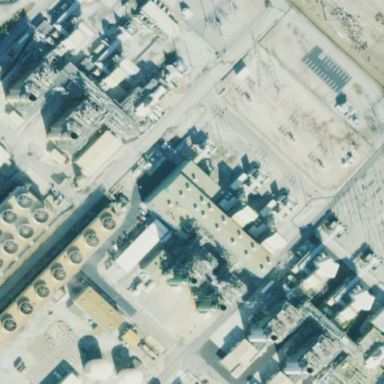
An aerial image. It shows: Industrial area with gas power plant.